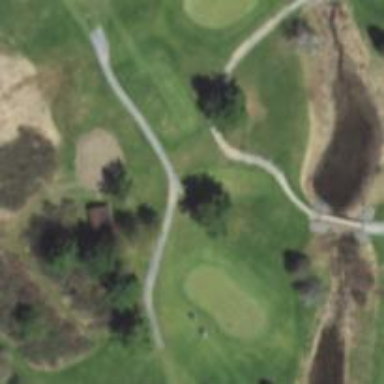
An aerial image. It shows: Golf tee.